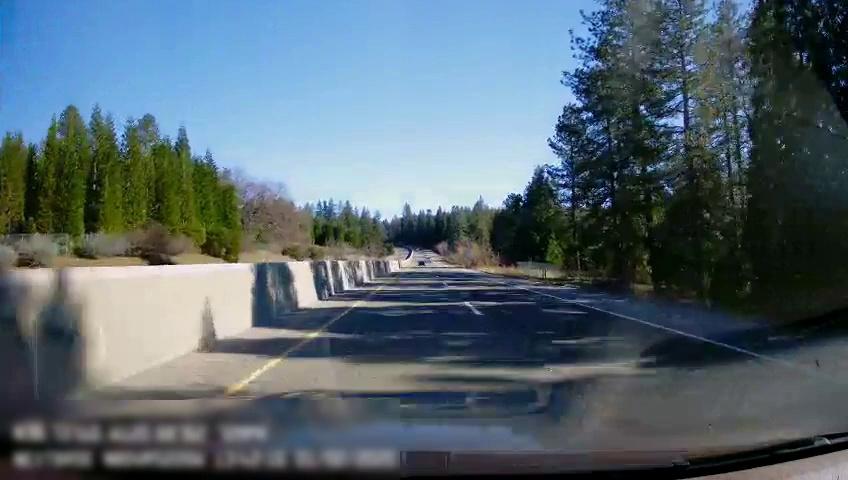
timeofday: Day
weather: Sunny
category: Drivable Space
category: Drivable Space
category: Lanes | Alternate Lane
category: Lanes | Current Lane
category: Lanes | Alternate Lane